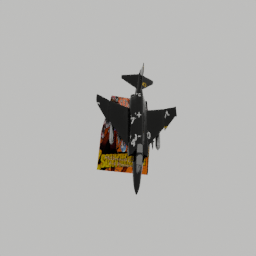
Label: decoration